A 2-D grayscale encoding of one vibration snapshot from a rotor kit is shown. Based on the visible evidence, which rotor condition applies: normal, misalignment, unbalance, looseness?
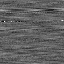
Answer: misalignment